Question: I'm having a problem with displaying transparent images with a transparent background. The transparent background takes the color of the underlying control and that is fine ... bu the problem is that some details (lines) on the underlying background are being covered the the images as can be seen in the image below.

Here is the code I am using.... This is the code for the notes....
'''
using System;
using System.Collections.Generic;
using System.Linq;
using System.Text;
using System.Windows.Forms;
using System.Media;
using System.Drawing;
namespace Simpe_Piano_new
{
class MusicNote: PictureBox
{
public SoundPlayer sp = new SoundPlayer();
Timer tmr = new Timer();
public int pitch; //The no. of the music key (e.g. the sound freuency).
public int noteDuration; //Shape of note.
public string noteShape;
public MusicNote(int iPitch, int iNoteDuration)
: base()
{
pitch = iPitch;
noteDuration = iNoteDuration;
Size = new Size(40, 40);
}
public void ShowNote()
{ if (this.noteDuration == 1) noteShape = "Quaver.png";
if (this.noteDuration == 4) noteShape = "Crotchet.png";
if (this.noteDuration == 7) noteShape = "minim.png";
if (this.noteDuration == 10) noteShape = "DotMin.png";
if (this.noteDuration == 12) noteShape = "SemiBreve.png";
this.BackgroundImage = Image.FromFile(noteShape);
this.BackColor = Color.Transparent;
Location = new Point((pitch * 40) - 40, 100);
}
protected override void OnPaint(PaintEventArgs pe)
{
base.OnPaint(pe);
}
public void PlaySound()
{
sp.SoundLocation = this.pitch + ".wav";
sp.Play();
}
public void StopSound()
{
sp.SoundLocation = this.pitch + ".wav";
sp.Stop();
}
public void Play()
{
sp.SoundLocation = this.pitch + ".wav";
sp.Play();
//Time to play the duration
tmr.Interval = noteDuration;
tmr.Start();
tmr.Tick += new System.EventHandler(ClockTick);
}
void ClockTick(object sender, EventArgs e)
{
sp.Stop();
tmr.Stop();
}
}
}
'''
This is the code for the underlying control..the music staff
'''
using System;
using System.Collections.Generic;
using System.Linq;
using System.Text;
using System.Drawing;
using System.Windows.Forms;
namespace Simpe_Piano_new
{
public class MusicStaff: Panel
{
Pen myPen;
Graphics g;
public MusicStaff()
{
this.Size = new Size(1000, 150);
this.Location = new Point(0, 0);
this.BackColor = Color.Transparent;
this.Paint += new PaintEventHandler(DrawLines);
}
private void DrawLines(object sender, PaintEventArgs pea)
{
myPen = new Pen(Color.Black, 1);
g = this.CreateGraphics();
for (int i = 1; i < 6; i++)
{
g.DrawLine(myPen, 0, (this.Height / 6) * i, this.Width, (this.Height / 6) * i);
}
}
}
}
'''
I have found that C# does not handle transparency really well...
Any help would be greatly appreciated..
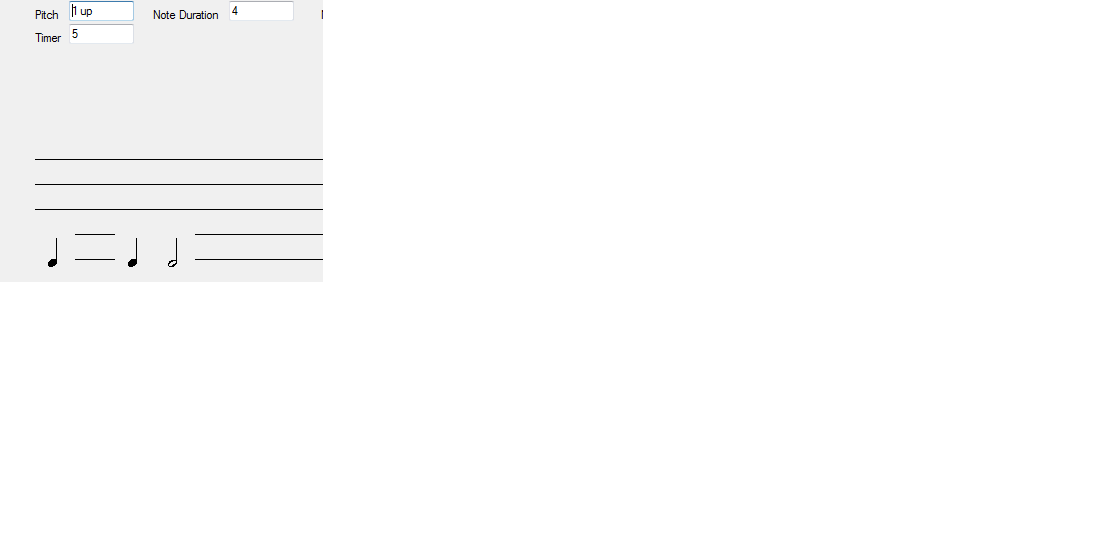
Answer: add the top control "MusicNote" in the children of the underlying control "MusicStaff"
something like that after -Initializing all components-
'''
// mStaff: the MusicStaff object
// mNote: the MusicNote object
mStaff.Children.Add(mNote);
'''
in old scenario, the form is the parent of both of them, so they display the form background in any transparent area
after modifying the parent of the "MusicNote", it displays the "MusicStaff" background in the transparent area
I hope that help!